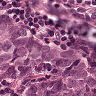
Metastatic tissue present: yes